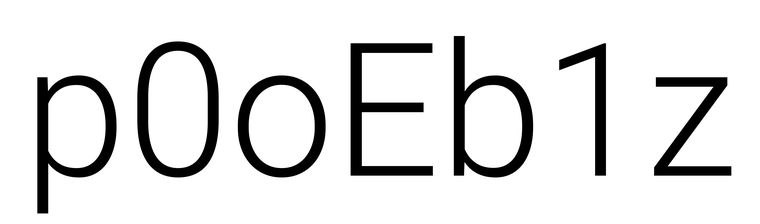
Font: Roboto_Light